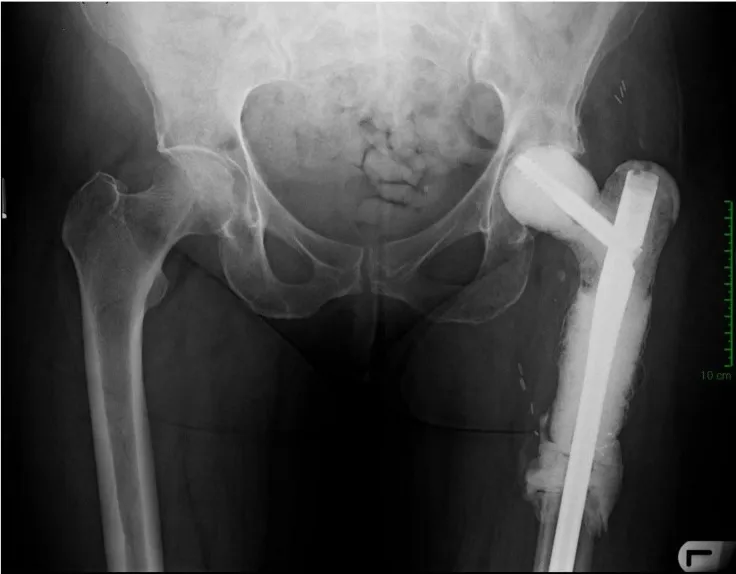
Postoperative x-ray following 1st stage revision.
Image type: radiology (x_ray)